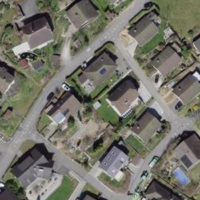
EUNIS habitat code: 54
Species observed at this site:
Ribes nigrum
Cotinus coggygria